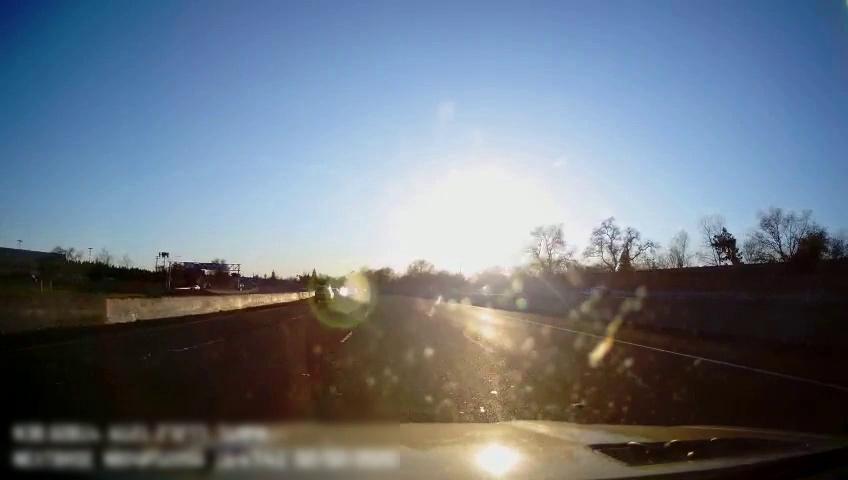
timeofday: Day
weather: Sunny
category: Drivable Space
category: Drivable Space
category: Vehicles | SUV
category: Lanes | Alternate Lane
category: Lanes | Alternate Lane
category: Lanes | Current Lane
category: Lanes | Current Lane
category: Lanes | Alternate Lane